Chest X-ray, PA view. Patient: 32 years old, sex F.
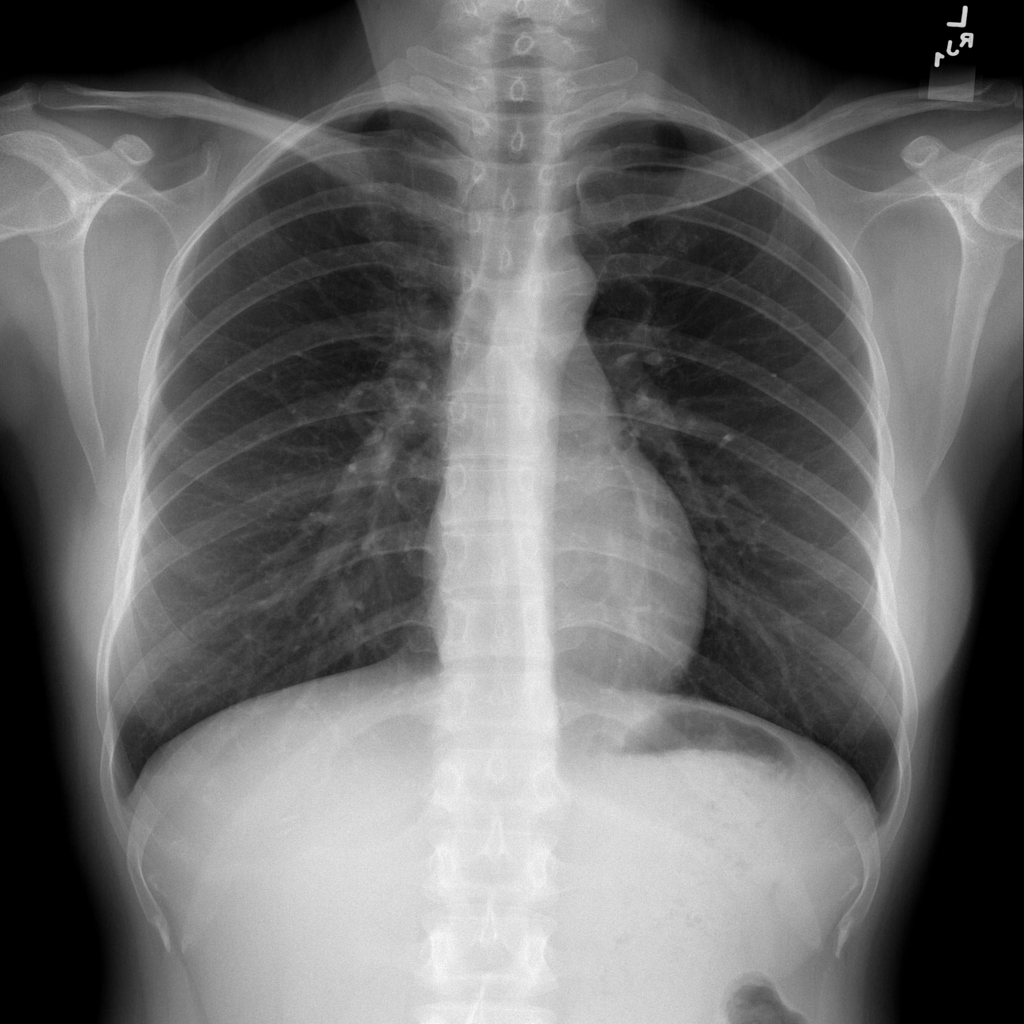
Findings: No Finding